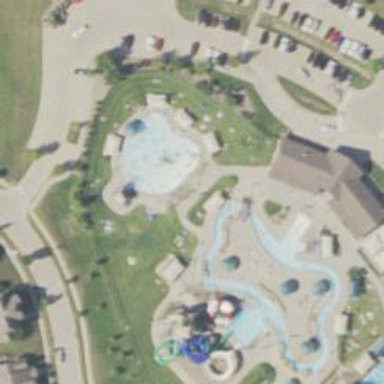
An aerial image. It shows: Bridge leading to water slide attraction.